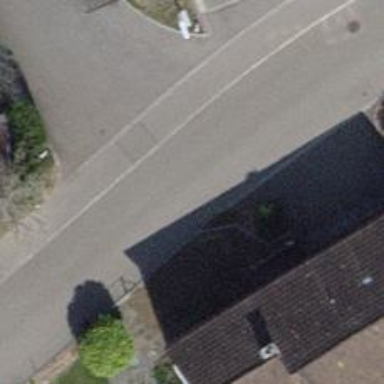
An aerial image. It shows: Residential road with asphalt surface. There is asphalt sidewalk on the right side.